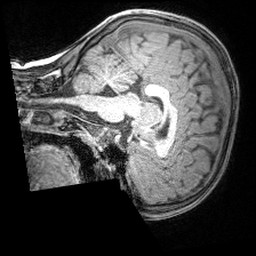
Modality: T1w
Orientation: sagittal
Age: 9
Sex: male
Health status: ill
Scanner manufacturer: siemens
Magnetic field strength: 3 T
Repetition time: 1.6 s
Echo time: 0.00179 s